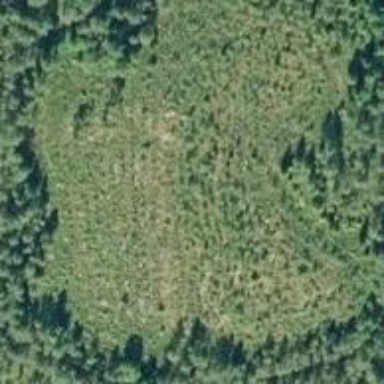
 likely man-made clearing in the landscape."